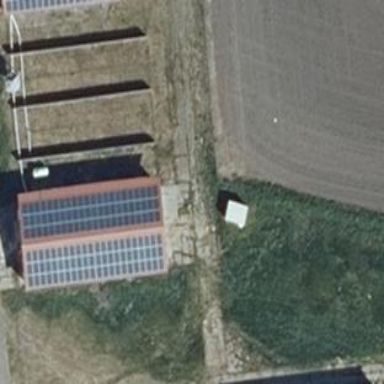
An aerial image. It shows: Building featuring small installation solar photovoltaic panel for electricity generation.